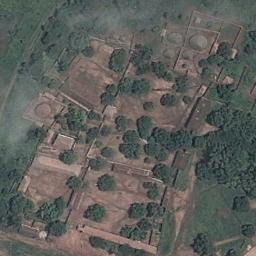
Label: palace